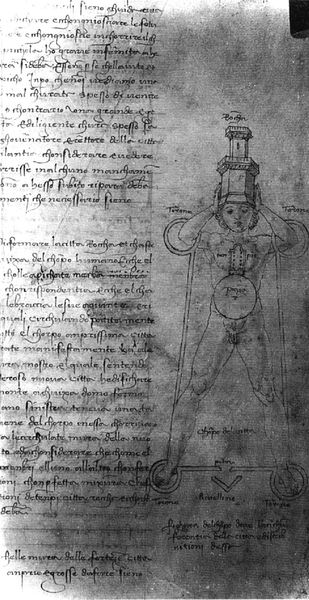
Titel: Trattato di architettura
Künstler: Francesco di Giorgio Martini
Schlagwörter: dunkel, kopf, körper, mann, nackt, stadt, grau, schwarz, skizze, zeichnung, dach, alt, anatomie, mensch, turm, schrift, papier, studie, linien, festhalten, foto, tusche, buch, festung, seite, kreise, beschriftung, darstellung, tinte, buchseite, pergament, tempel, pfeil, geometrie, handschrift, körperhaltung, grundriss, da vinci, beschriftet, handschriftlich, proportion, stifter, statur, geschlechtsorgane, alchemie